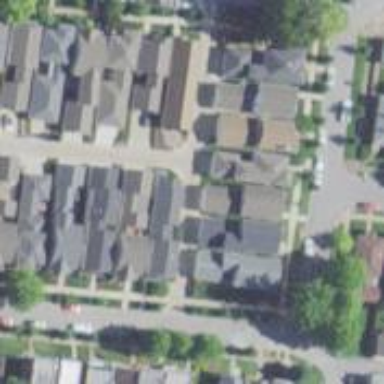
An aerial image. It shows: Alley classified as service road.